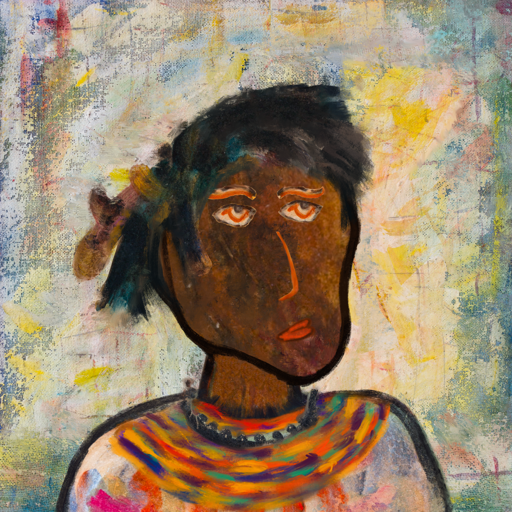
Background: Irani, Head And Neck Side: Mosgoul, Face Side: Experience, Bust: Childish, Hair Side: Pipe, Head Accessory: Blank, Second Necklace: An_Impression_2, Necklace: Childish, Baby: Blank